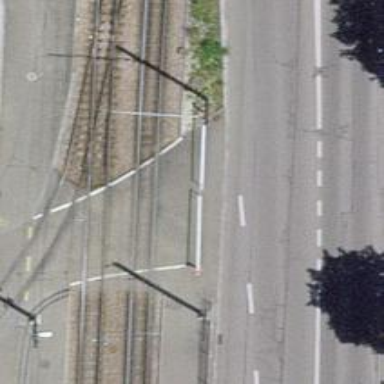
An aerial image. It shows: Lift gate barrier.